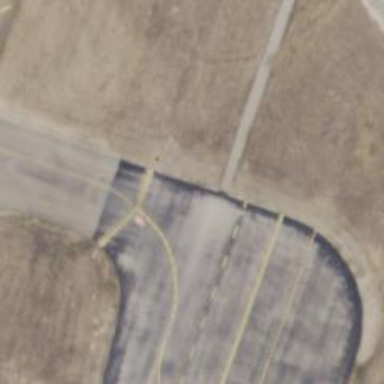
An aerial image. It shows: Image of taxiway at airport.